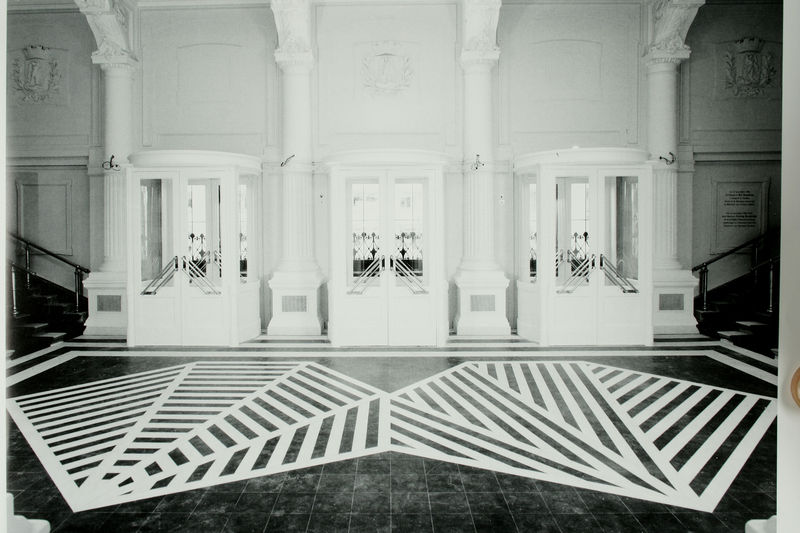
Titel: Installation Théatre Royale de la Monnaie, Brüssel
Künstler: Sol Lewitt
Standort: Brüssel
Institution: Théâtre Royal de la Monnai
Schlagwörter: dunkel, felsen, schatten, weiß, glas, grau, hell, licht, pfeiler, raum, schwarz, säule, säulen, tür, zimmer, muster, ornament, regal, barock, rahmen, sockel, stein, steine, innenraum, möbel, kirche, boden, schrank, bogen, türen, fußboden, parkett, abstrakt, fels, formen, linien, saal, figuren, fliessen, treppe, treppen, dekor, ornamente, verzierung, gestreift, streifen, stuck, geländer, stufe, stufen, plinthe, striche, galerie, foto, fotografie, bögen, eingang, nische, gewölbe, linie, form, fliesen, strich, fliese, kacheln, vitrine, kapitell, wappen, geometrisch, kerzenleuchter, kristall, treppenhaus, treppenstufe, museum, basis, sol, kabine, geometrie, lewitt, installation, mamor, kapitel, gallerie, nischen, vorhalle, schränke, vitrinen, wandverkleidung, diamant, treppengang, sol lewitt, environment, kabinen, streppenstufen